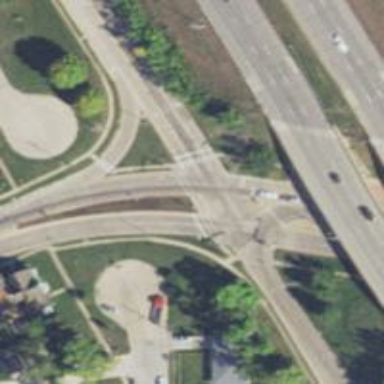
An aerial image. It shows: Footway with traffic island in the middle.